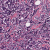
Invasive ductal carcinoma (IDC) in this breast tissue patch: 1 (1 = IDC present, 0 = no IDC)